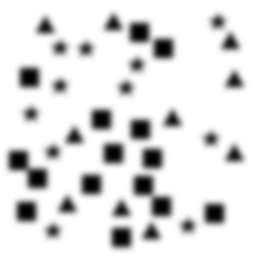
Squares: 15
Triangles: 10
Stars: 11
Total shapes: 36